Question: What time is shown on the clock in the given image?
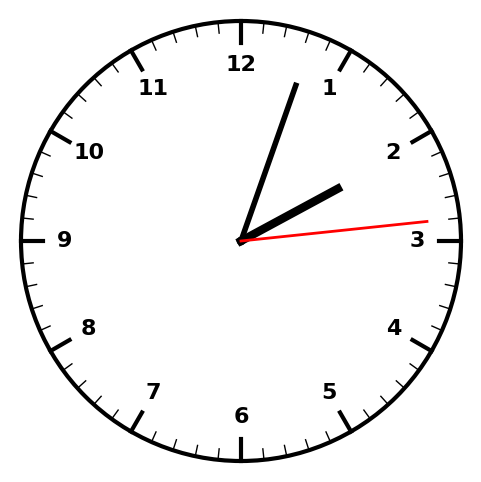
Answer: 02:03:14